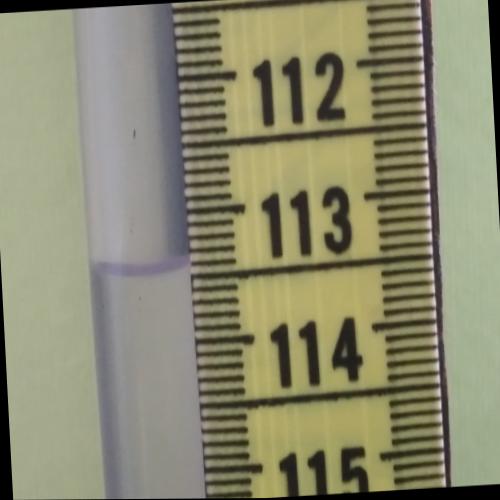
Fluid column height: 113.4 cm